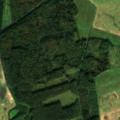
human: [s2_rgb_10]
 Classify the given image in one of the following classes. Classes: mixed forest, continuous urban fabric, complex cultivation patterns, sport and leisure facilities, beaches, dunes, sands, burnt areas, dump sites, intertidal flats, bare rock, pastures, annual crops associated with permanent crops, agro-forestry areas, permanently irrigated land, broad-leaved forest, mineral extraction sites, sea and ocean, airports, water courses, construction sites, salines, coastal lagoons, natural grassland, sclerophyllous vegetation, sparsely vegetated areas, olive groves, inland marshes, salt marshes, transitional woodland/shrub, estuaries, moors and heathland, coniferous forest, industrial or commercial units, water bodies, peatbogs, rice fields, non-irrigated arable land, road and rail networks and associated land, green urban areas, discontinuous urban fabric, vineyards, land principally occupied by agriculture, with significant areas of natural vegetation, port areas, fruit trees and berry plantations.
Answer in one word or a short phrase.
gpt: non-irrigated arable land, broad-leaved forest, coniferous forest, mixed forest